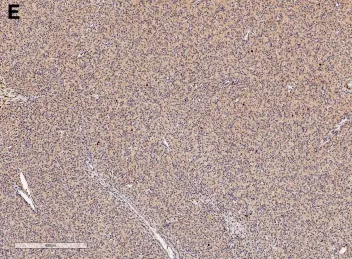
PC, material after surgery in 2023. Ki-67 3.
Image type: pathology (immunostaining)